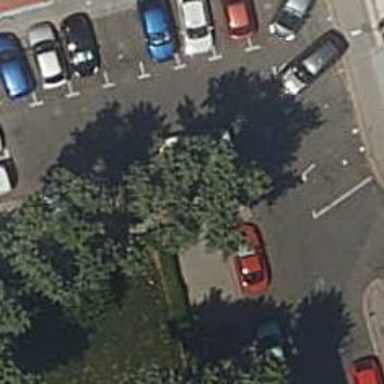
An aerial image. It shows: Bollard barrier.